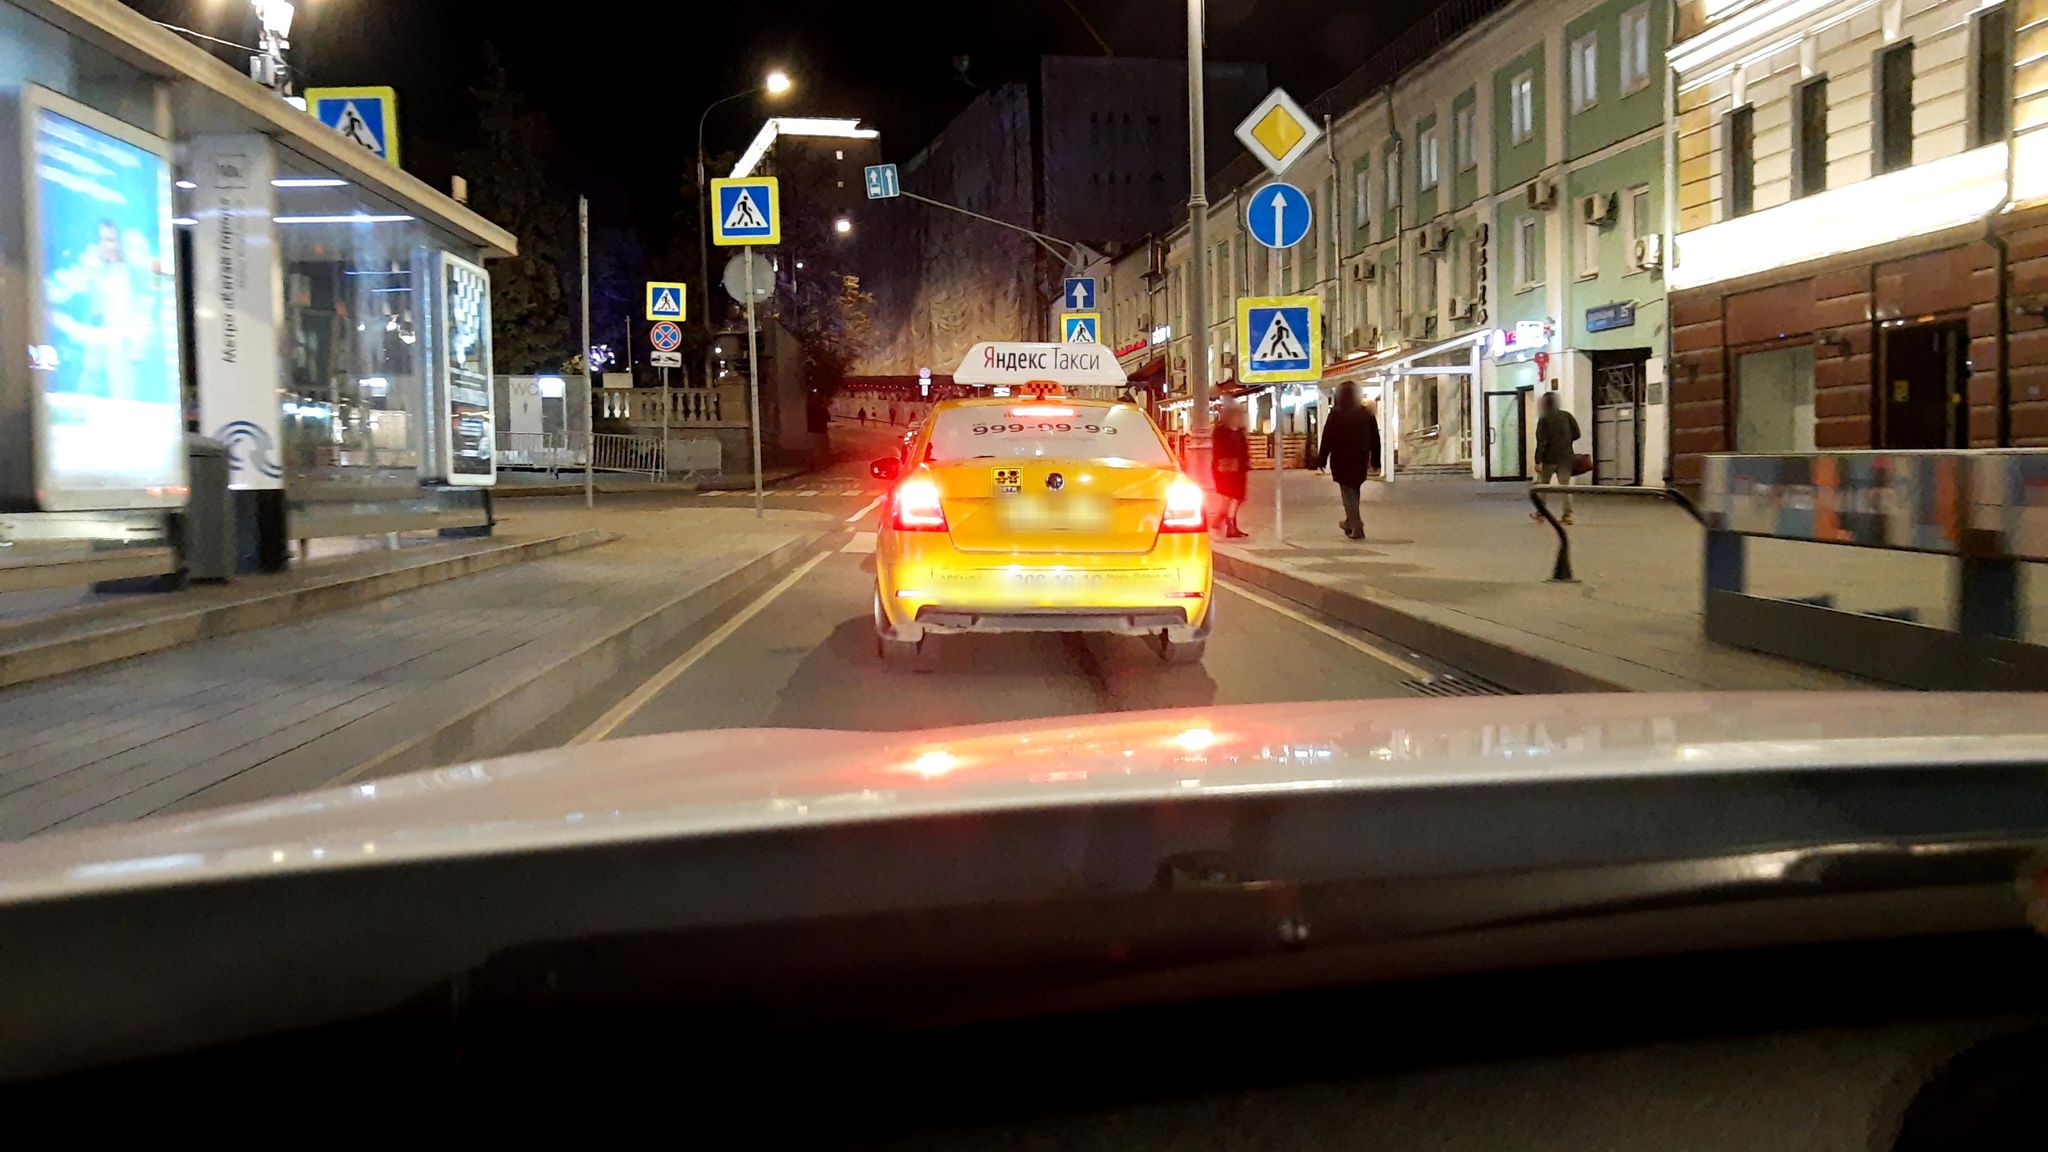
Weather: clear
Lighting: night
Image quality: good
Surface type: driving surface
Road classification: secondary
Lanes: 1
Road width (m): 2.1
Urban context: urban centre
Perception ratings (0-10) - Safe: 1.45, Lively: 9.02, Beautiful: 2.33, Boring: 0.29, Depressing: 4.51, Wealthy: 3.18